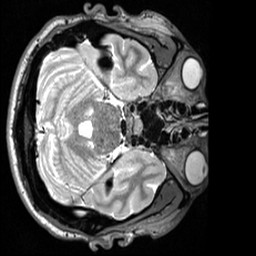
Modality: T2w
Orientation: axial
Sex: male